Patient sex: M
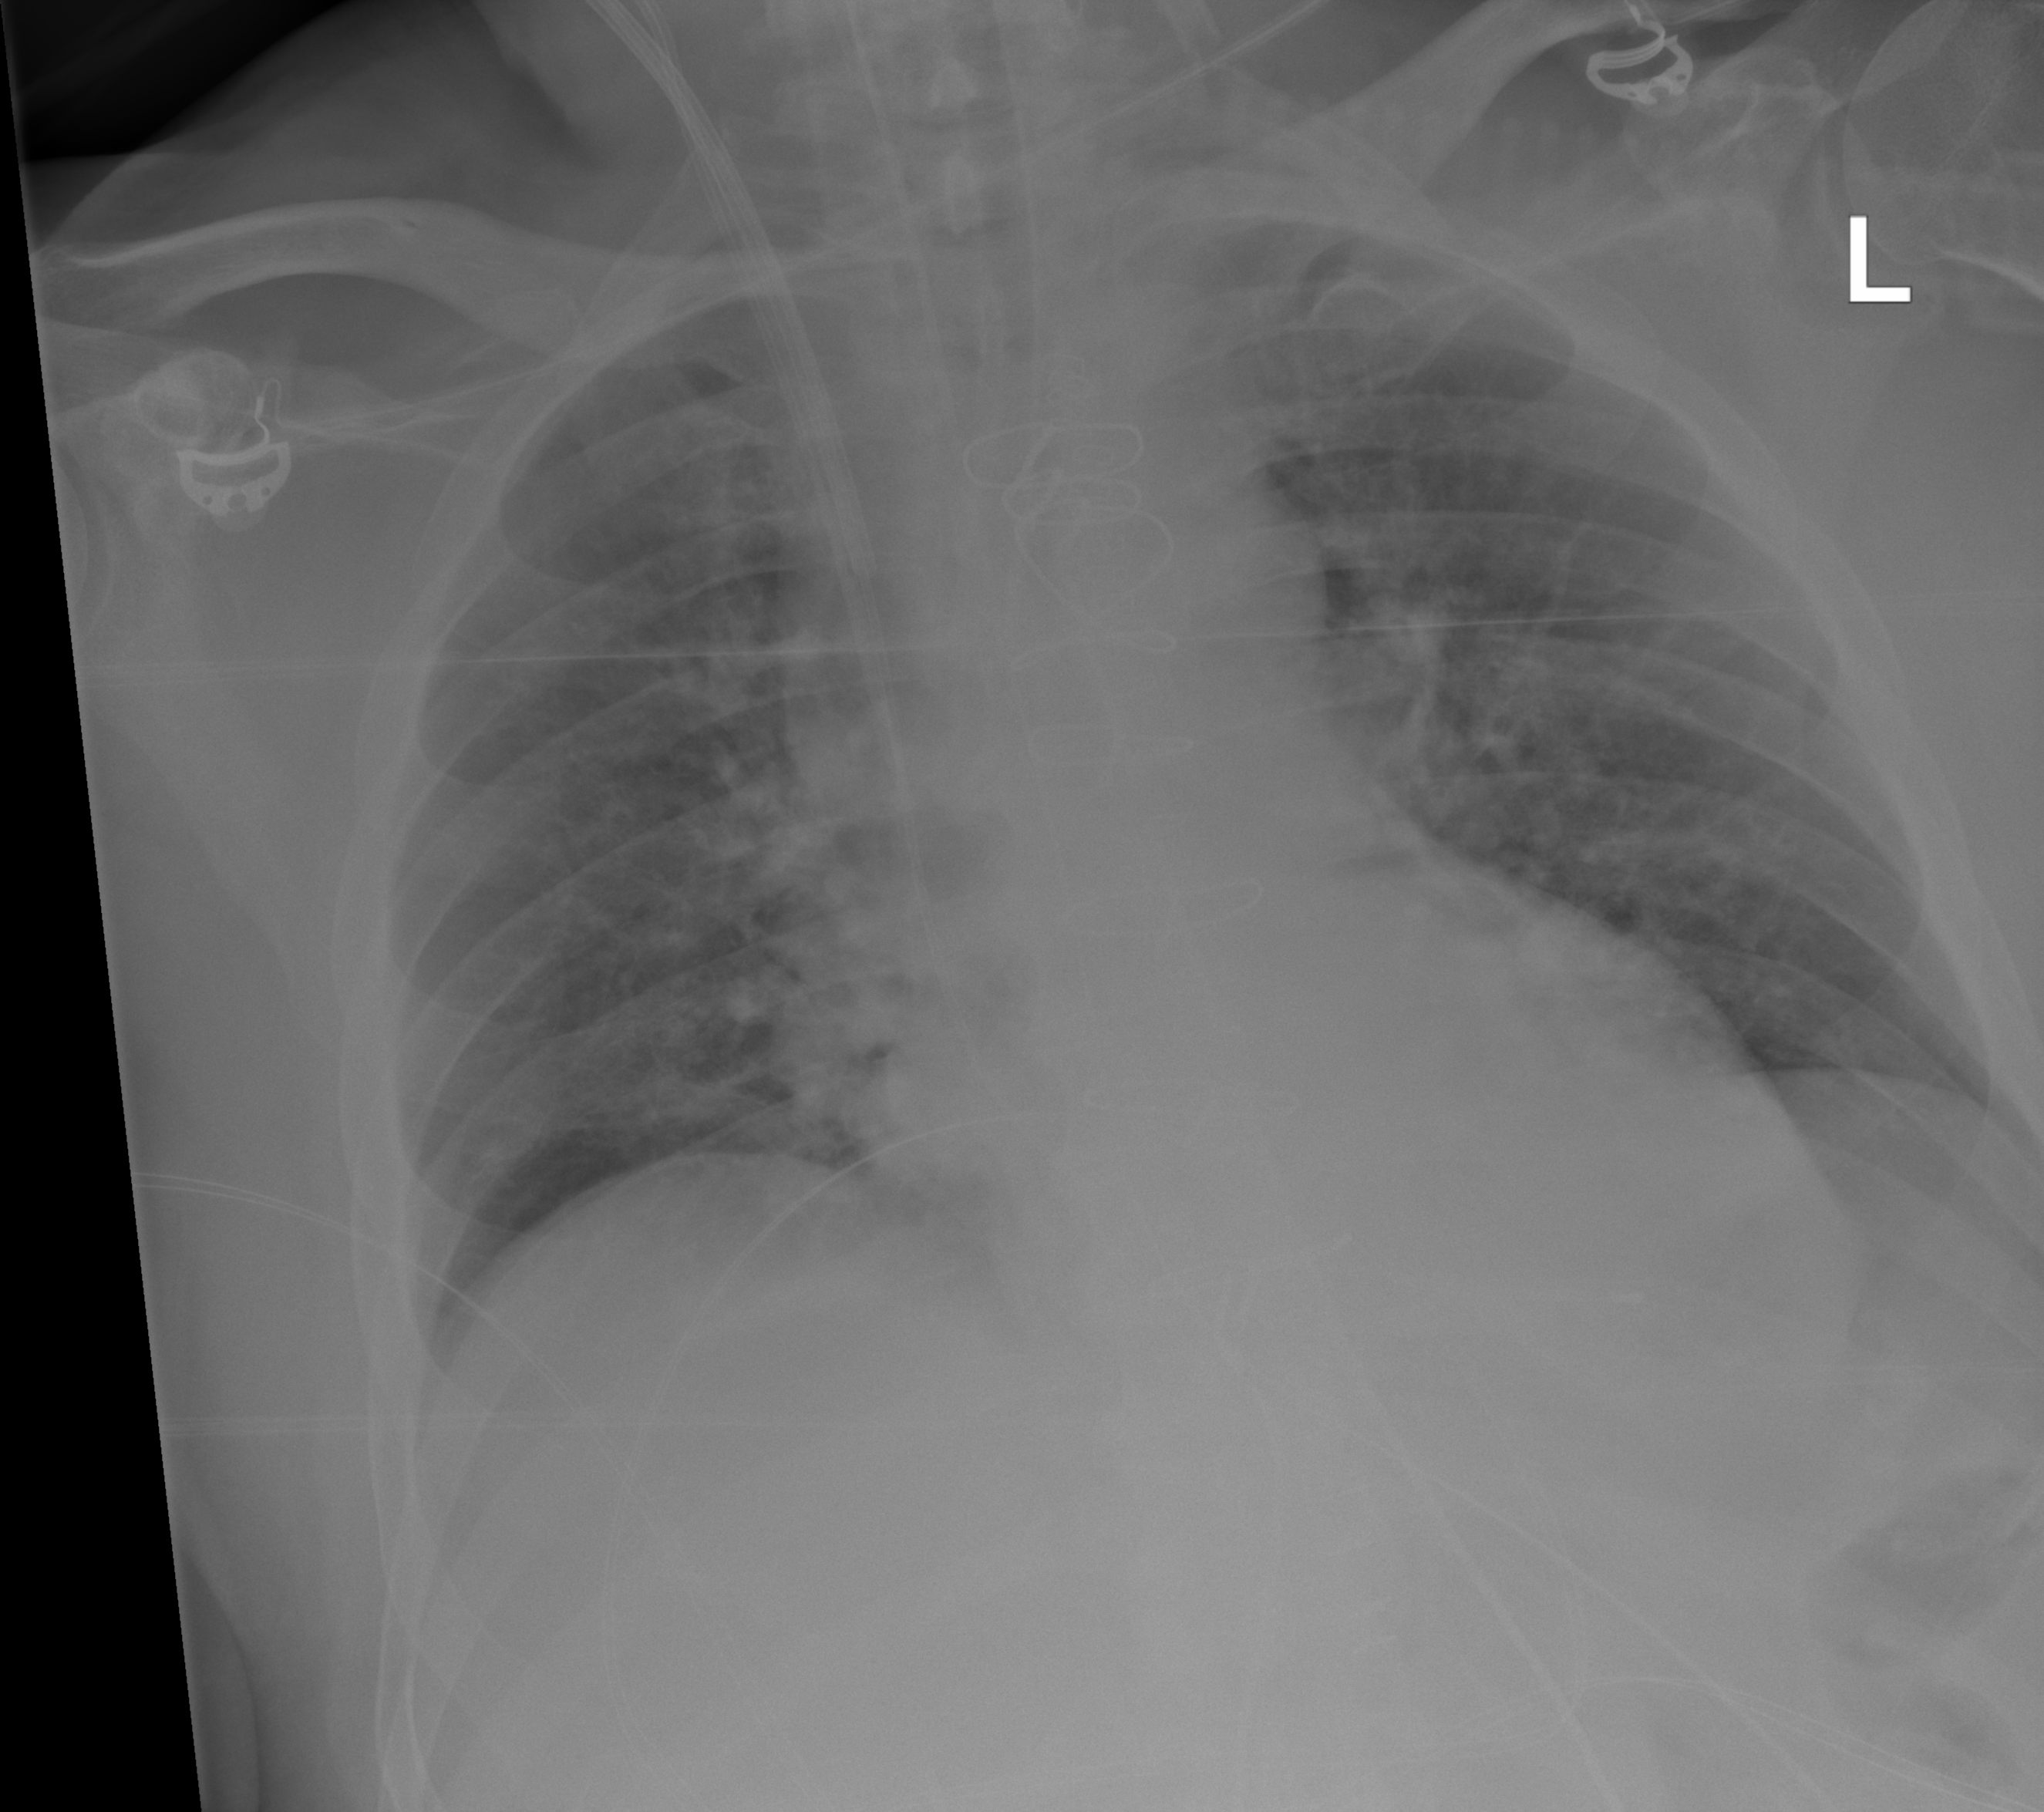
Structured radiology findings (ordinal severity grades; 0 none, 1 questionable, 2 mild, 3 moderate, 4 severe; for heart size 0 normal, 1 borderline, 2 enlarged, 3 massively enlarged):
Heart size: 0
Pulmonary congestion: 0
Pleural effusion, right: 0
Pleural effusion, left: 0
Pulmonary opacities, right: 0
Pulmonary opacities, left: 0
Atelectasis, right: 1
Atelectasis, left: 1